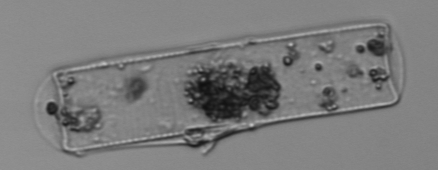
Label: Guinardia_flaccida